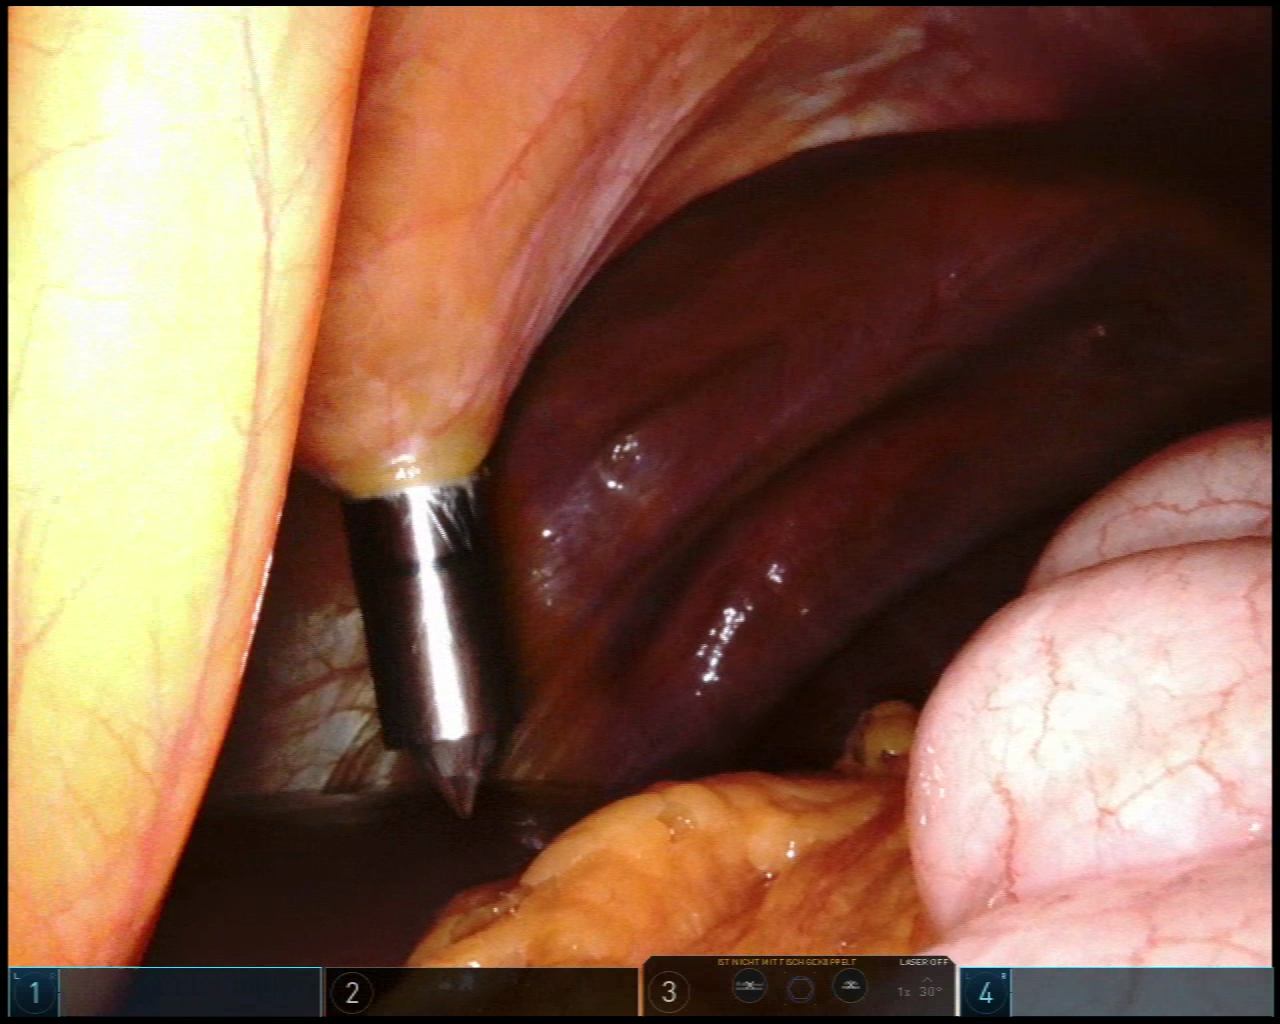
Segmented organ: liver
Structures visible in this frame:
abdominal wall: yes
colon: yes
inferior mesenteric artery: no
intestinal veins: no
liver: yes
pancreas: no
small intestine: no
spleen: no
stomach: no
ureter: no
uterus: no
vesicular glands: no